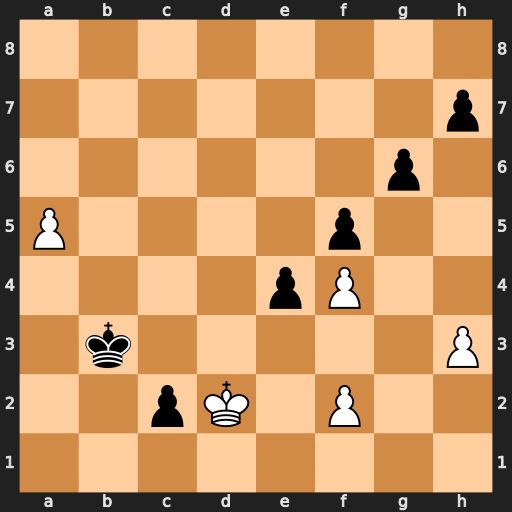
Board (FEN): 8/7p/6p1/P4p2/4pP2/1k5P/2pK1P2/8
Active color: w
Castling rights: -
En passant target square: -
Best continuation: Kc1 Kc4 a6